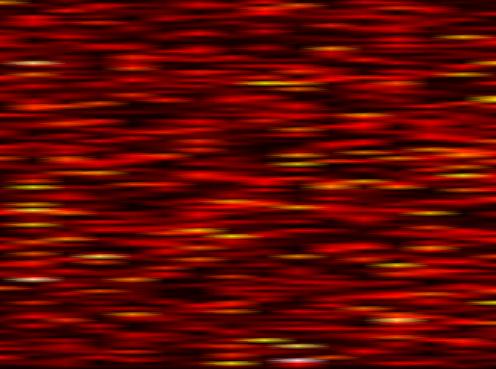
Label: FOFDM